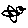
Label: bird